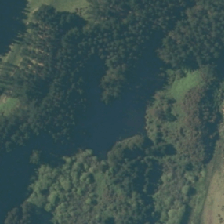
Land cover: lake_pond